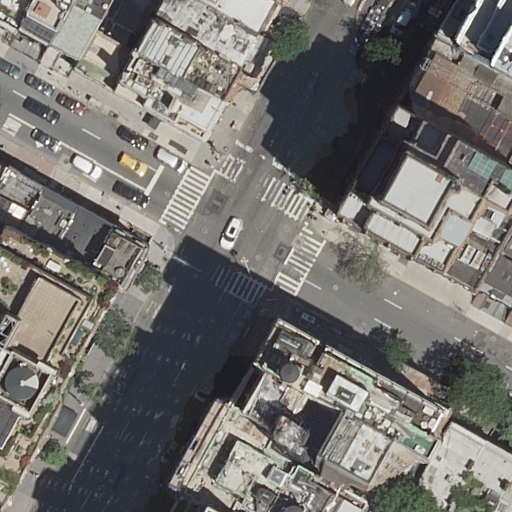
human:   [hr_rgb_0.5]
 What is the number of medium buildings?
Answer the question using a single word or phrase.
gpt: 9

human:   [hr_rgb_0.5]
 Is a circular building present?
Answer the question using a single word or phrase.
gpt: no

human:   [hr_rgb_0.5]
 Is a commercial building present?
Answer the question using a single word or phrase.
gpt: no

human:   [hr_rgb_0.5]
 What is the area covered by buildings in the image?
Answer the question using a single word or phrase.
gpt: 7087m2

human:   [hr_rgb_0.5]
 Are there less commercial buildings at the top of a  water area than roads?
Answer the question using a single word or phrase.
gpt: yes

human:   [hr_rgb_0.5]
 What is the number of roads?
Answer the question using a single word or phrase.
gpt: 2

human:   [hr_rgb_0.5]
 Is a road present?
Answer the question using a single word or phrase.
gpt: yes

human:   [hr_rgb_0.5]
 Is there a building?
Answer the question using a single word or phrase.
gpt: yes

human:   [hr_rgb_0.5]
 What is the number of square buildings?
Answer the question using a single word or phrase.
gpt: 0

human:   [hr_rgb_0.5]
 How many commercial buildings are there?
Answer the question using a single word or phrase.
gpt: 0

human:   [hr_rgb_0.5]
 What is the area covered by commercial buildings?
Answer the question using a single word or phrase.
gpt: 0m2

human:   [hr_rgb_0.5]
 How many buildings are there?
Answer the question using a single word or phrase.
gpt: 24

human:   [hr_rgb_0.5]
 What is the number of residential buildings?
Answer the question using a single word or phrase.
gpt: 24

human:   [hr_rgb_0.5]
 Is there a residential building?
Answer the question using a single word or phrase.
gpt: yes

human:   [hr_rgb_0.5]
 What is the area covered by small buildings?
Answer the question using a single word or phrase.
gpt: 647m2

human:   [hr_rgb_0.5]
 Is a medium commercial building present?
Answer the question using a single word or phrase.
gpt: no

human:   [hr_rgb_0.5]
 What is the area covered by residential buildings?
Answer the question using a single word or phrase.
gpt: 7087m2

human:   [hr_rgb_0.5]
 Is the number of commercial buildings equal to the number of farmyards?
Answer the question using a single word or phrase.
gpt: yes

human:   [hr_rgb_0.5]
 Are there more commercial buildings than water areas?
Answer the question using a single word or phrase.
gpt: no

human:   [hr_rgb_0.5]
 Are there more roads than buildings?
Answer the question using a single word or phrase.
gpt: no

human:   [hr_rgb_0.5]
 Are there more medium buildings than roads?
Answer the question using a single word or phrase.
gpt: yes

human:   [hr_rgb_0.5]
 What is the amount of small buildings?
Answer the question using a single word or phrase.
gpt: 11

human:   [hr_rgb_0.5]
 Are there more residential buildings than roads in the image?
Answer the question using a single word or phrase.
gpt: yes

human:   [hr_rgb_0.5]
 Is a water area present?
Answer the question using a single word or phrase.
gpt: no

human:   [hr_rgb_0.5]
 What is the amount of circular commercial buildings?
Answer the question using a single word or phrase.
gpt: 0

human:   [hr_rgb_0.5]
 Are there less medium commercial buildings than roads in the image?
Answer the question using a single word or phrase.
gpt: yes

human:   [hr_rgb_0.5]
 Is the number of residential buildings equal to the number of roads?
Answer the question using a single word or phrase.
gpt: no

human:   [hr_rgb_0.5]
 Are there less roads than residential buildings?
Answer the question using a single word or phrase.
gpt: yes

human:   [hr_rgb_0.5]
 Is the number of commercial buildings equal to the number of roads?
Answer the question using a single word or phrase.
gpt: no

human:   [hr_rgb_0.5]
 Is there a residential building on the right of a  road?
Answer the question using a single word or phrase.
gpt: yes

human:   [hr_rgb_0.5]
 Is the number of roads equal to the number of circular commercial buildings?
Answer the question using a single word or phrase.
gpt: no

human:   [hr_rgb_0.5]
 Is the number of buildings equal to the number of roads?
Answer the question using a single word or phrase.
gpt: no

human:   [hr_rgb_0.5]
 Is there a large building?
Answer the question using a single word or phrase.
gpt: yes

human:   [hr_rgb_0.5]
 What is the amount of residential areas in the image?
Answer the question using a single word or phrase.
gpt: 0

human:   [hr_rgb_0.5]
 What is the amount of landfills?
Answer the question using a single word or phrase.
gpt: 0

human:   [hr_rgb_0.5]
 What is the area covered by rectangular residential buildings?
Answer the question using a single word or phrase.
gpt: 1615m2

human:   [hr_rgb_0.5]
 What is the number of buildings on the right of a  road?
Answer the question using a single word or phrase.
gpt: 7

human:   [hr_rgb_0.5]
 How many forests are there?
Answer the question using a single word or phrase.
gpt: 0

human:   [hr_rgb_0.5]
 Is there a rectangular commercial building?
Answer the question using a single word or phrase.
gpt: no

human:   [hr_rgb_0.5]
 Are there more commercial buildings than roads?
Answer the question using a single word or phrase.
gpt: no

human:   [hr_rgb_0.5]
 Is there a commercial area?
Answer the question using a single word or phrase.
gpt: no

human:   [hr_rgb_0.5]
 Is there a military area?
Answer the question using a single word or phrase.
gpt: no

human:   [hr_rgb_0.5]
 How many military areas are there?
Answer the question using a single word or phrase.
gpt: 0

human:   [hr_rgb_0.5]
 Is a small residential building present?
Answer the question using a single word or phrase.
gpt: yes

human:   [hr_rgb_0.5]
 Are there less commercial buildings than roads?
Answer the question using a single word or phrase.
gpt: yes

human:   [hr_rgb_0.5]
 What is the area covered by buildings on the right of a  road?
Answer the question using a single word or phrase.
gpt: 1007m2

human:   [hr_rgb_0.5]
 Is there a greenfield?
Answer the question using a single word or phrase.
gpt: no

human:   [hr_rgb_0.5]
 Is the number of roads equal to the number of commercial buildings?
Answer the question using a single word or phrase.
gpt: no

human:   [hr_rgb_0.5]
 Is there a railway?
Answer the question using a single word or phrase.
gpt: no

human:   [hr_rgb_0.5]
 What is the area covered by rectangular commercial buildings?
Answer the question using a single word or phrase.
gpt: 0m2

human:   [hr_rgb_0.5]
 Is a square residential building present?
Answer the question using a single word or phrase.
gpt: no

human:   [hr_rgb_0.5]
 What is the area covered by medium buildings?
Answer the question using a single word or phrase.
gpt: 1694m2

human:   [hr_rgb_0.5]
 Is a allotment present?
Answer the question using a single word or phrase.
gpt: no

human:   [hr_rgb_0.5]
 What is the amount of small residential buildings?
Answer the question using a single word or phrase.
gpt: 11

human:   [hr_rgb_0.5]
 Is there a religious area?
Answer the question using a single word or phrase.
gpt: no

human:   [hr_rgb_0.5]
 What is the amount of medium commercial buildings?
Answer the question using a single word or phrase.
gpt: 0

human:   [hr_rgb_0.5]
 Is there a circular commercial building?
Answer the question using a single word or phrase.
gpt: no

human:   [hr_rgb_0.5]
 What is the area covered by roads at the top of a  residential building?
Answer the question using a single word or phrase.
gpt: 0m2

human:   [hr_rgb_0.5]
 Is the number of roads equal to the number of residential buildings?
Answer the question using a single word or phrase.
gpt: no

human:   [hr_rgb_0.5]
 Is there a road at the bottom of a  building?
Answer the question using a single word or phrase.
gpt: yes

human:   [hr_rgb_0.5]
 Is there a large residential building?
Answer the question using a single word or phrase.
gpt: yes

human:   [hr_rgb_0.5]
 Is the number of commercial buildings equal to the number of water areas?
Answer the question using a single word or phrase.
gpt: yes

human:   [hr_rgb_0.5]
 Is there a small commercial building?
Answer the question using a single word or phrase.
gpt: no

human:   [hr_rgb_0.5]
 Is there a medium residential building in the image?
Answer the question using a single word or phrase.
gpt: yes